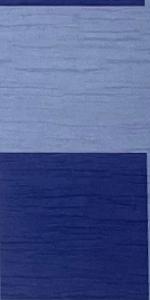
Label: Empty